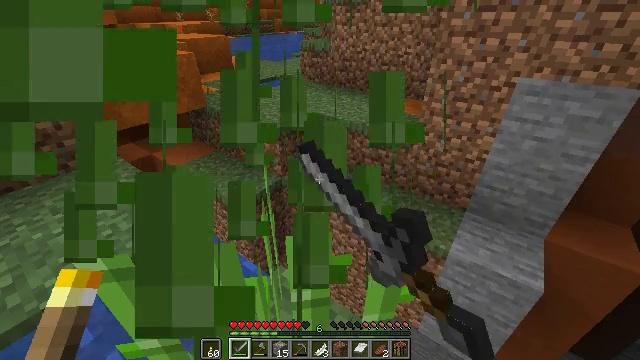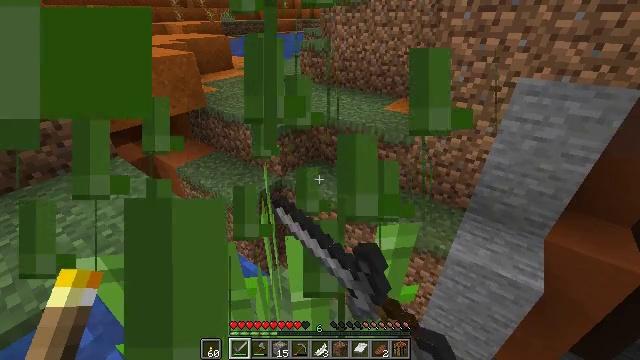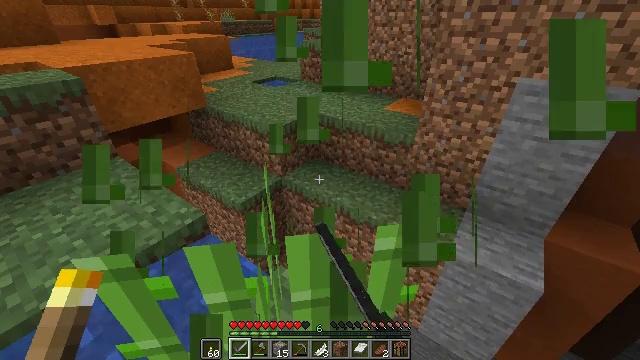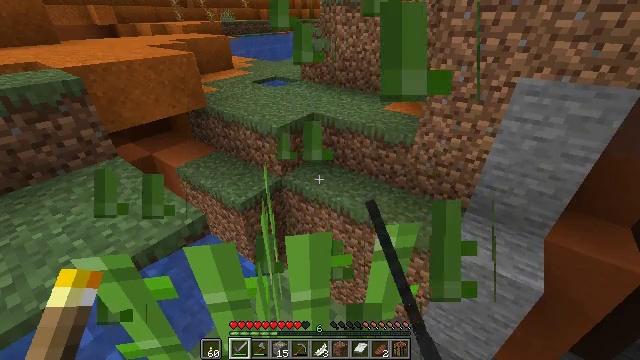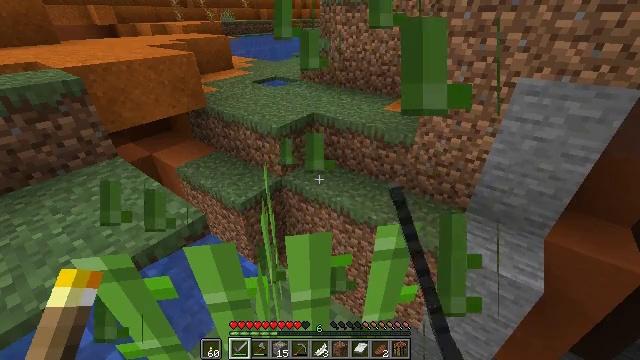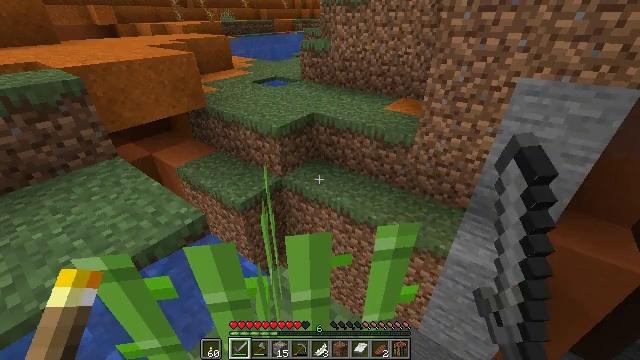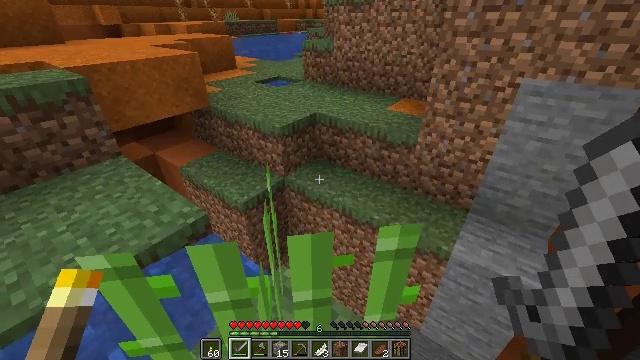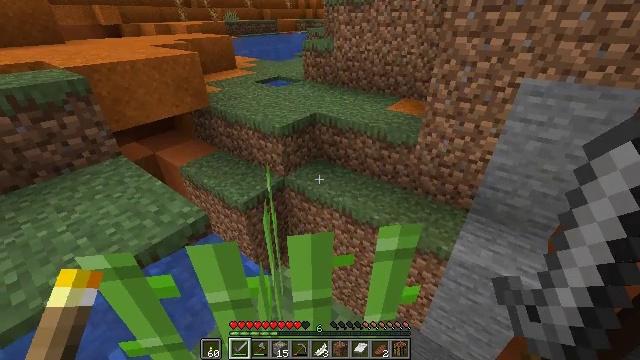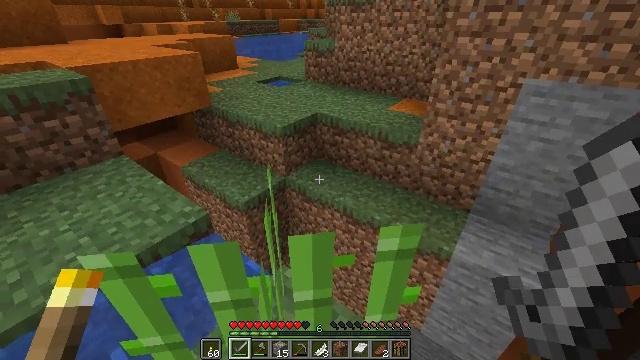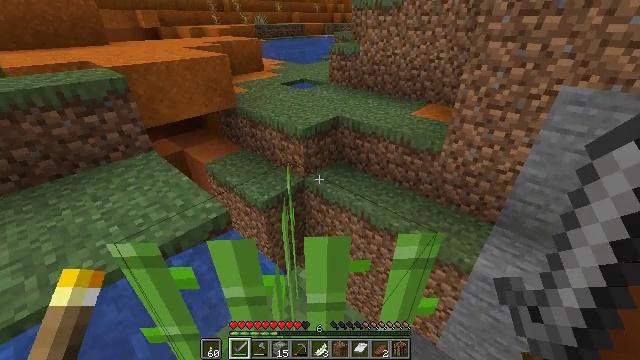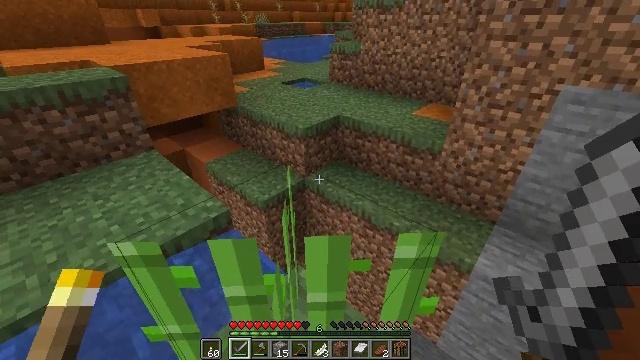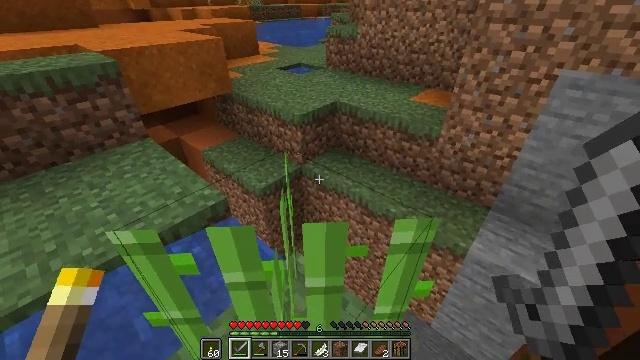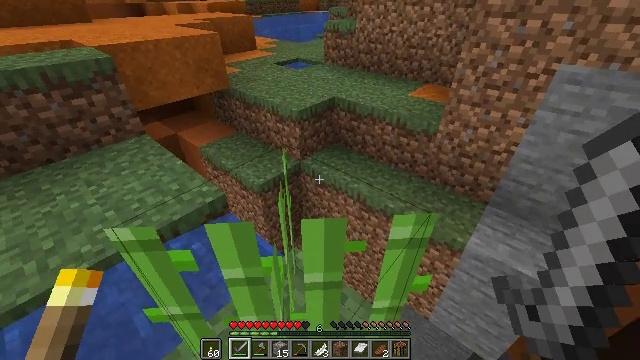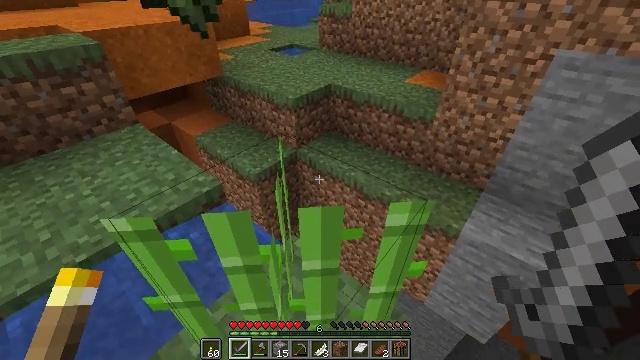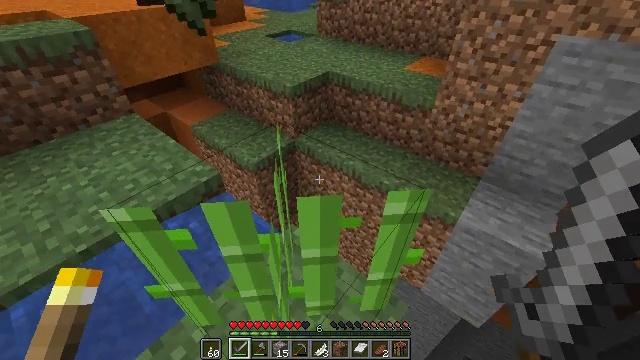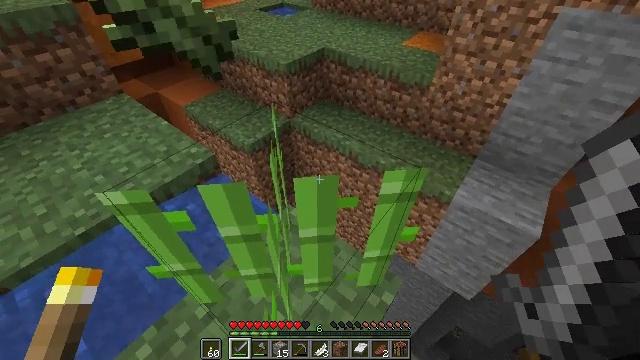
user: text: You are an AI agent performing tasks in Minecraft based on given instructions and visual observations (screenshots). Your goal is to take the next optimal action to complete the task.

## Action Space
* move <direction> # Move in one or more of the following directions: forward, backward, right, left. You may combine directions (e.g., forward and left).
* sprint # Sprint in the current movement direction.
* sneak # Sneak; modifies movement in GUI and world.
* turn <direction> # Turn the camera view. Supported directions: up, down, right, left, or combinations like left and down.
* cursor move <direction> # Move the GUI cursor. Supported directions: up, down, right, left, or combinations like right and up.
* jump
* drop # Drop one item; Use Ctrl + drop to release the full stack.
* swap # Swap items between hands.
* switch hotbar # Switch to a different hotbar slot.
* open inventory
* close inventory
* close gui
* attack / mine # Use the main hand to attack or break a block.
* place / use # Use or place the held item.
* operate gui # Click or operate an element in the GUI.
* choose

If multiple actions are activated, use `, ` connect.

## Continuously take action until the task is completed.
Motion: motion action
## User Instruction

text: Break the sugar cane.
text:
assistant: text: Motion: attack / mine
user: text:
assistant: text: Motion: attack / mine
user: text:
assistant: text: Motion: attack / mine
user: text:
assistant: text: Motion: attack / mine
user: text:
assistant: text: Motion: attack / mine
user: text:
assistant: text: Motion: attack / mine
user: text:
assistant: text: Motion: attack / mine
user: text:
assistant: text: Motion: no_op
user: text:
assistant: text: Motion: turn left
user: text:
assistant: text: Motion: no_op
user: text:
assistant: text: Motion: turn down
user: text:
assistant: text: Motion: no_op
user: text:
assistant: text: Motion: turn down
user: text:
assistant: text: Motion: turn down
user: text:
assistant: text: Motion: turn right and down
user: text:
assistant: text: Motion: turn down
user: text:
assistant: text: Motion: turn down
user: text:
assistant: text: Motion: turn down
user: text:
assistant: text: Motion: attack / mine
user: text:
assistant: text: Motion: attack / mine
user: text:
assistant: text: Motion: attack / mine
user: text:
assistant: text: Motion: attack / mine
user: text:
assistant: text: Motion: no_op
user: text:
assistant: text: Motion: no_op
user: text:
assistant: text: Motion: no_op
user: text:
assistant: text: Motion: turn left
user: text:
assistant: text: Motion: no_op
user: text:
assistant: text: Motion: no_op
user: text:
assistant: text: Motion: no_op
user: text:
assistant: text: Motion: no_op